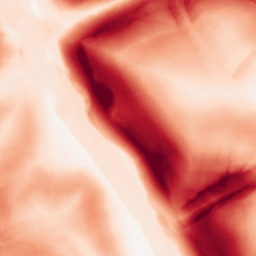
Category: morphological
Decomposition family: morphological_gradient
Decomposition parameters: size: 15
shape: diamond
Upsampling method: bilinear
Upsampling parameters: scale: 4
Upsampling scale: 4